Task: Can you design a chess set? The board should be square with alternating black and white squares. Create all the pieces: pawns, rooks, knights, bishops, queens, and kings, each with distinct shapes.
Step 3346:
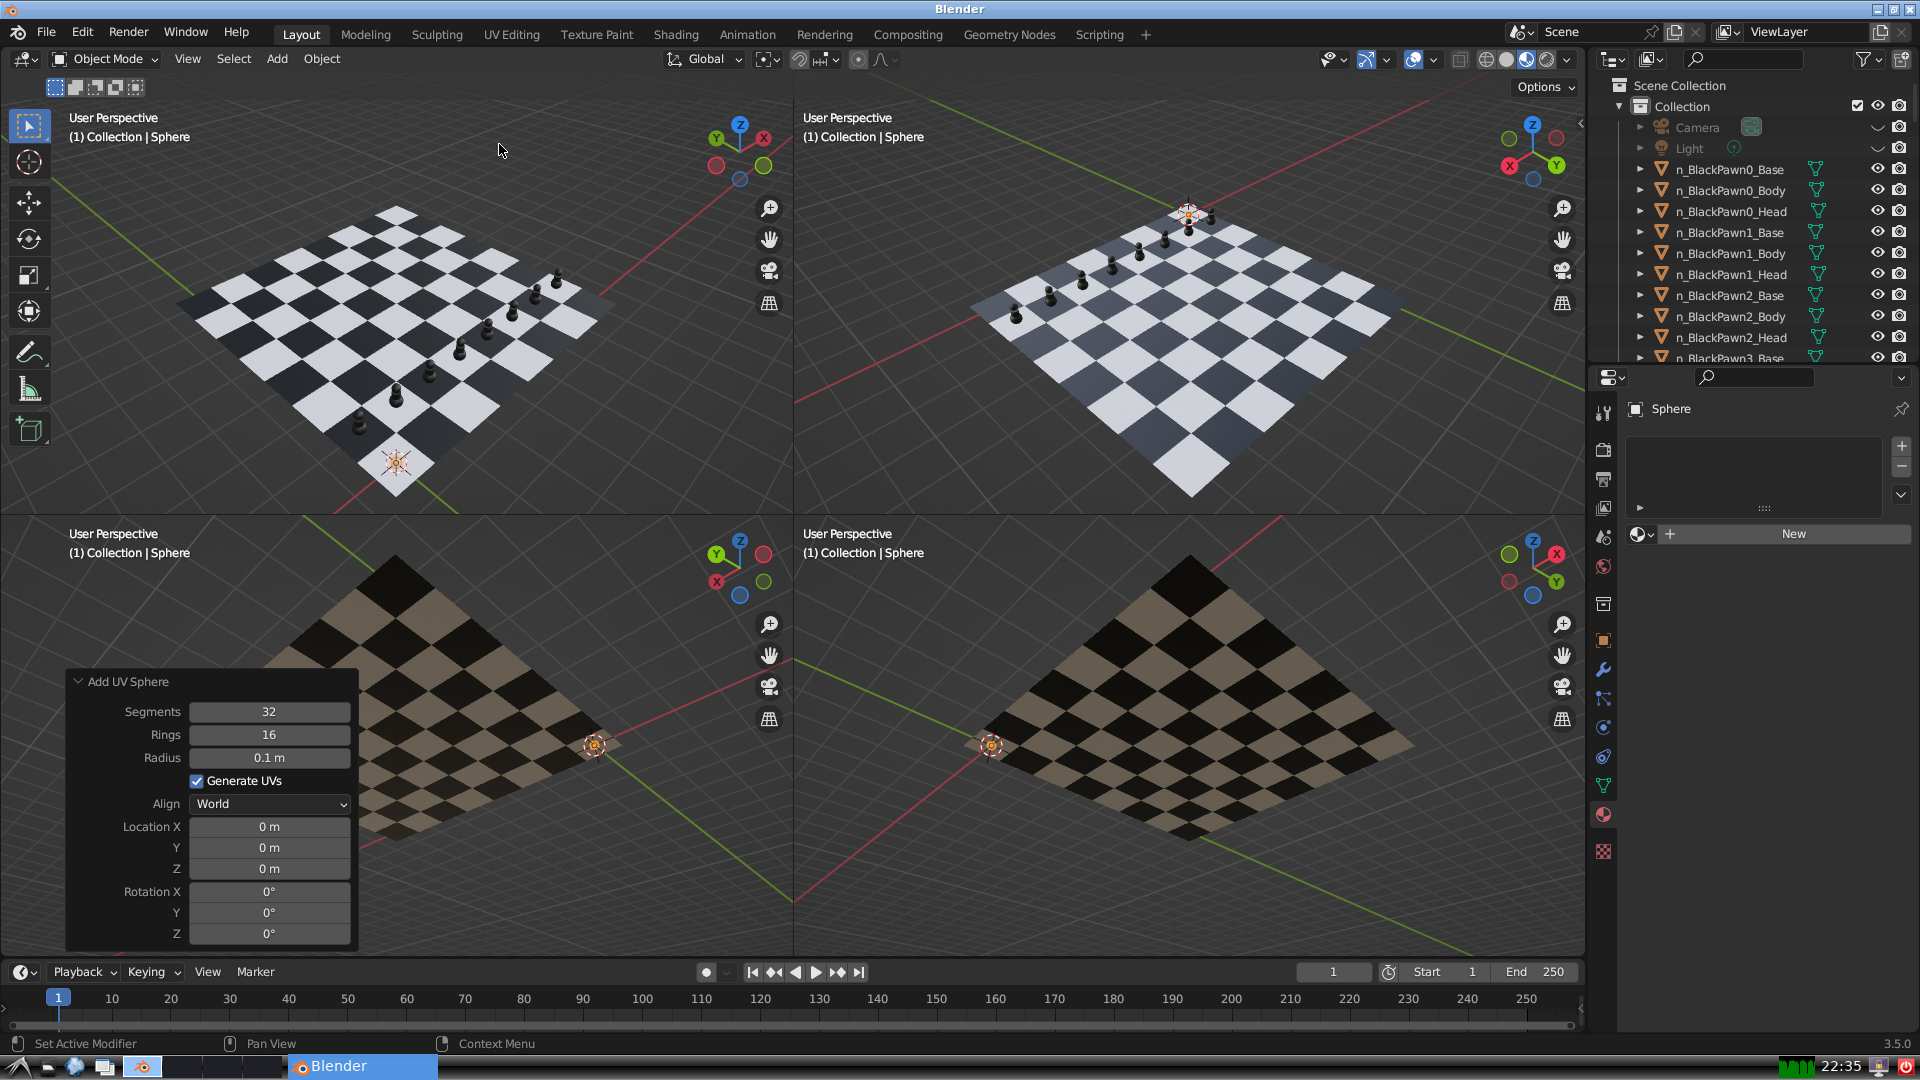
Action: {"mouse_move": [270, 758]}